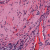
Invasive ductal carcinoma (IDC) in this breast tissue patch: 1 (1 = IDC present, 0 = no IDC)